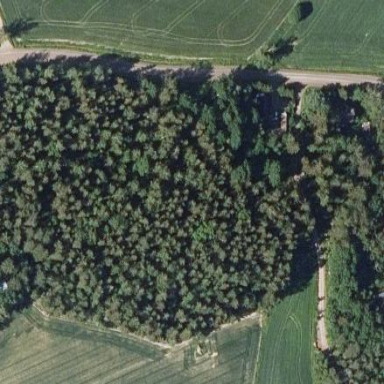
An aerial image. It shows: Forest area.